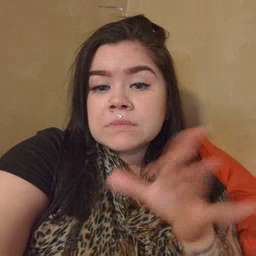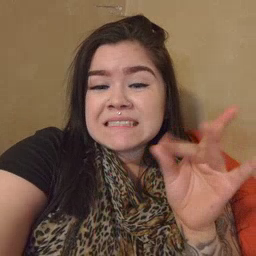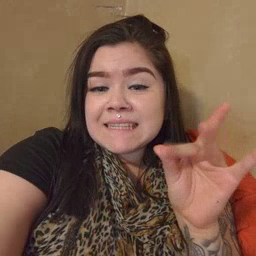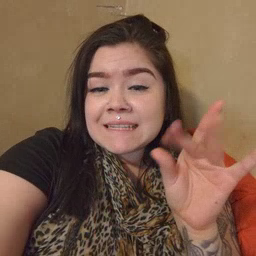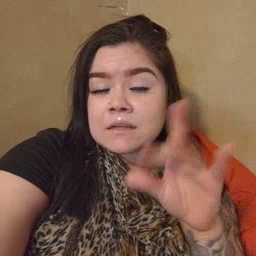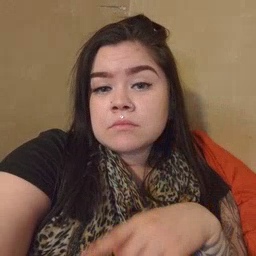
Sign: sticky